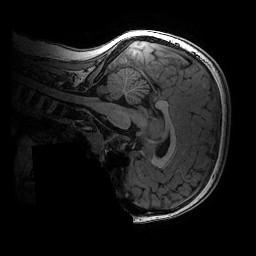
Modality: T1w
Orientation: sagittal
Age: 11
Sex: female
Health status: ill
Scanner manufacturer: ge
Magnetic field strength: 3 T
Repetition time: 0.007664 s
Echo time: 0.00342 s